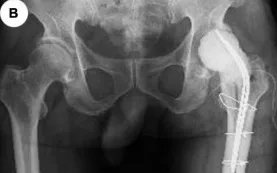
(D,E) Bone scan.
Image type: radiology (x_ray)